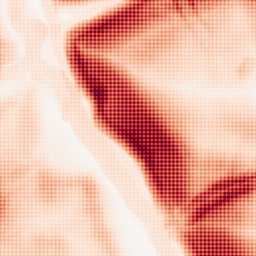
Category: morphological
Decomposition family: morphological_square
Decomposition parameters: operation: gradient
size: 15
Upsampling method: sinc_hamming
Upsampling parameters: scale: 8
kernel_size: 8
Upsampling scale: 8